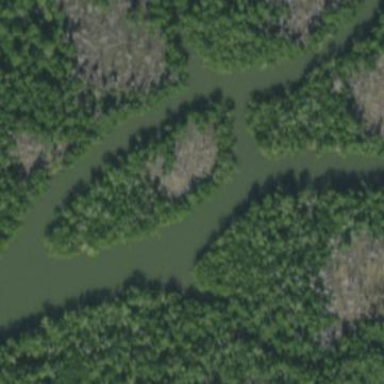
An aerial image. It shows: Mangrove wetland featuring Mangrove Swamp plant community.